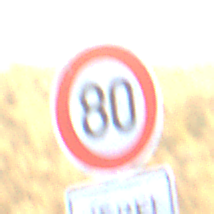
Verkehrszeichen: Geschwindigkeit80
Zusatzzeichen unten: HinweiseAufGefahrenDurchVerbaleAngabe10
Umgebung: Outdoor, Nature
Tageszeit: SunriseSunset
Wetter: Clear
Licht: Natural
Jahreszeit: NotSpecified
Kontrast: LowContrast